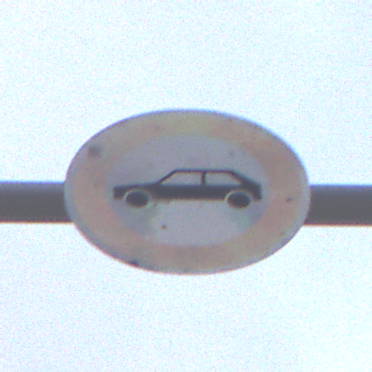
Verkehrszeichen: VerbotPersonenkraftwagen
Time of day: SunriseSunset
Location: Outdoor (Beach)
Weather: Overcast
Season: NotSpecified
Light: Natural